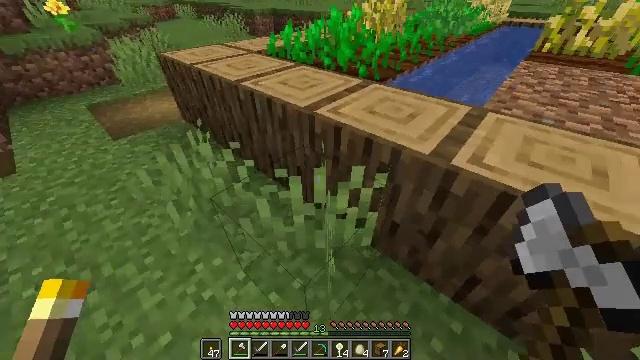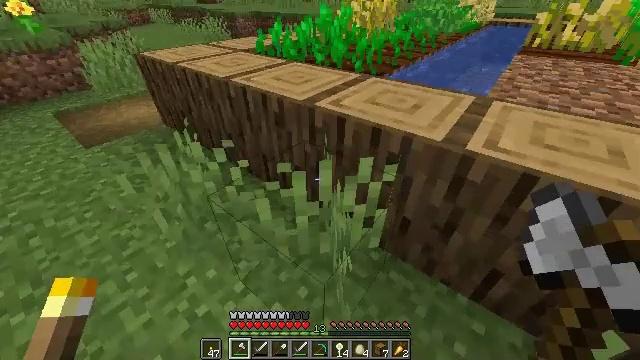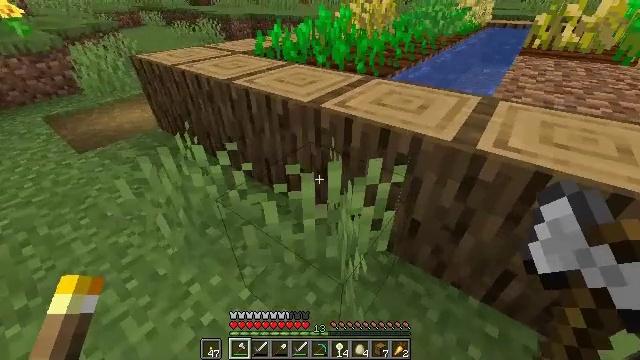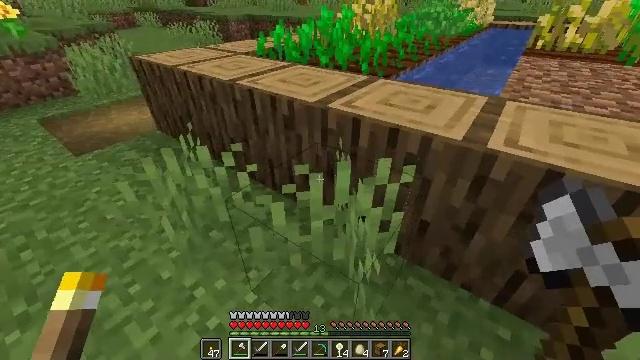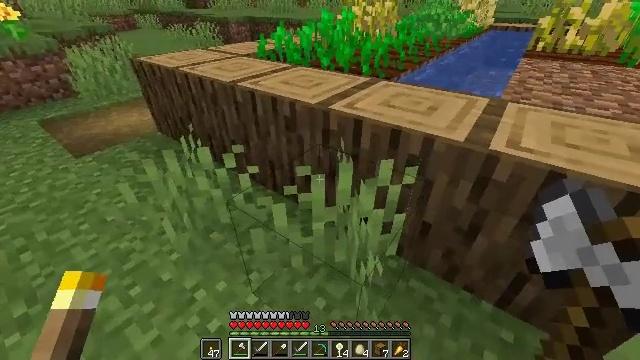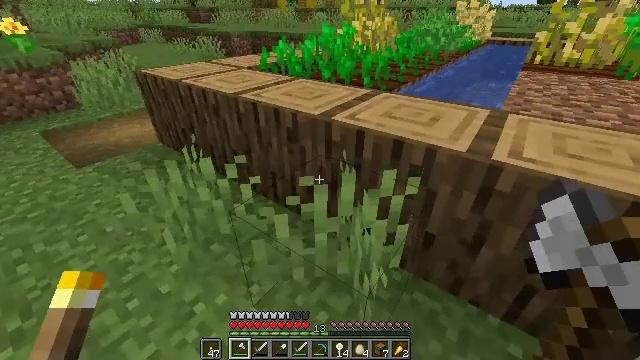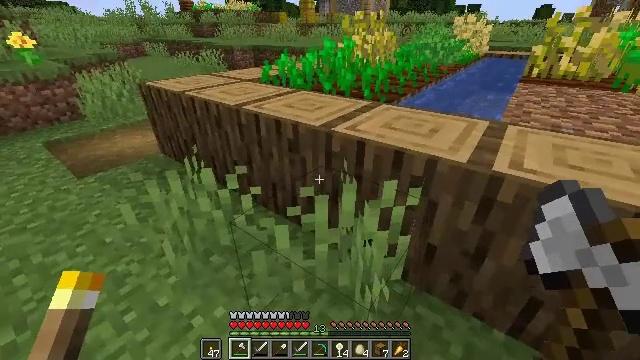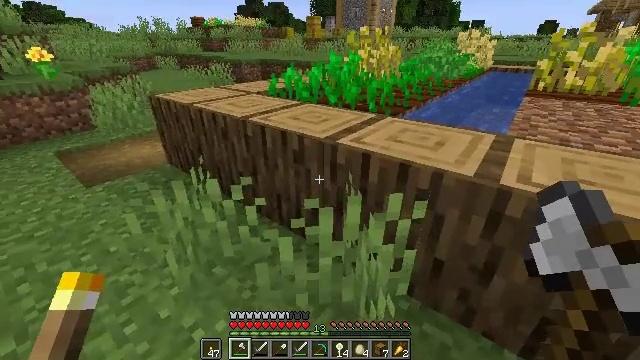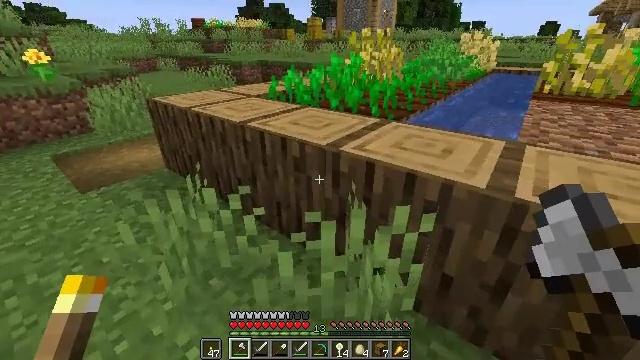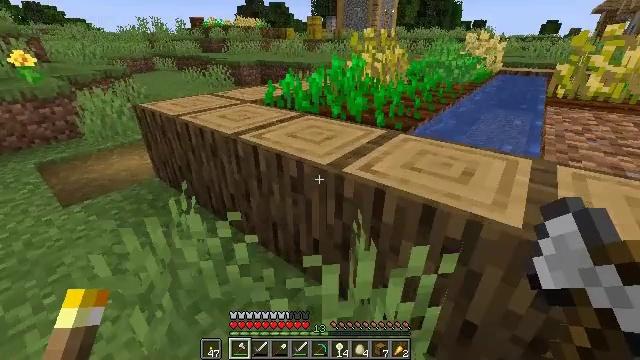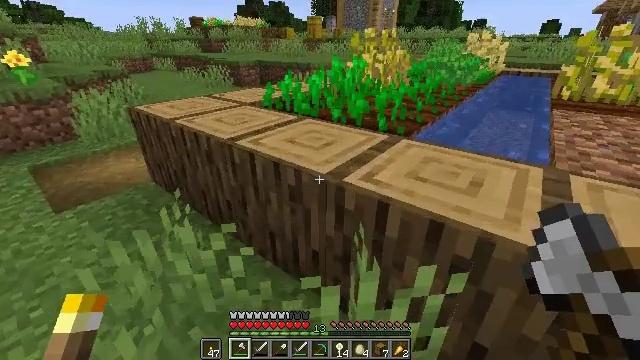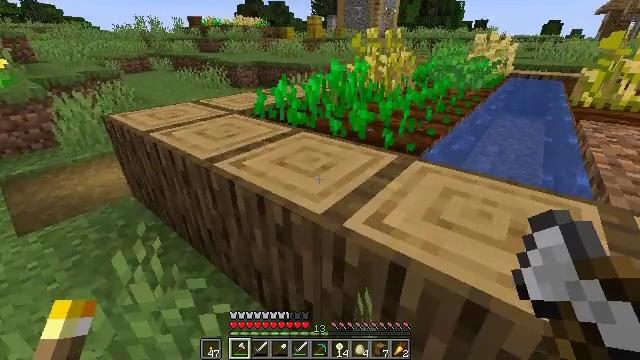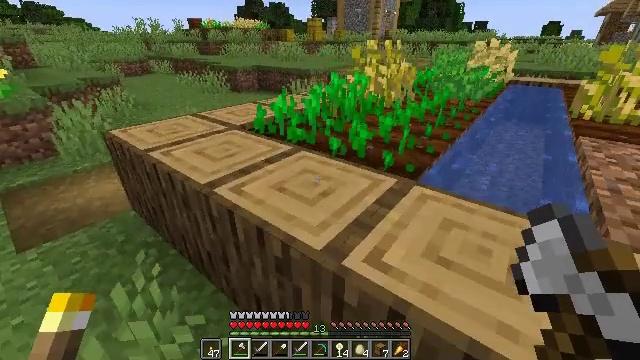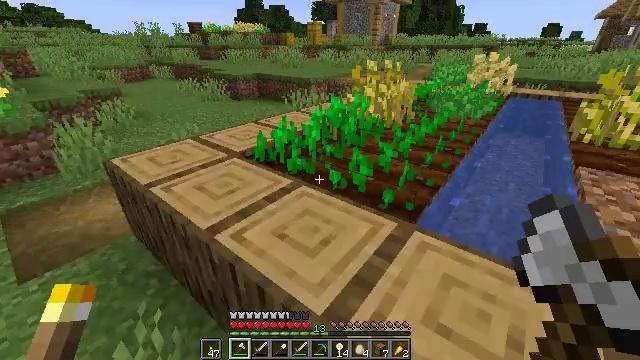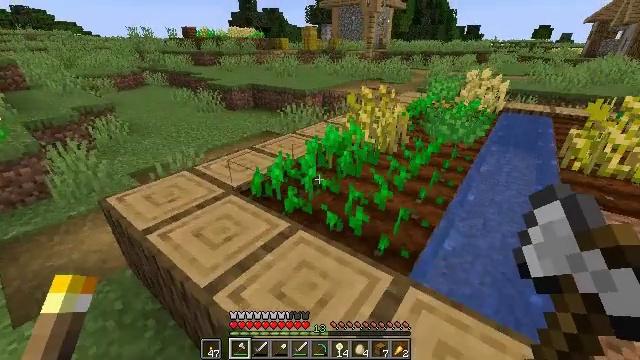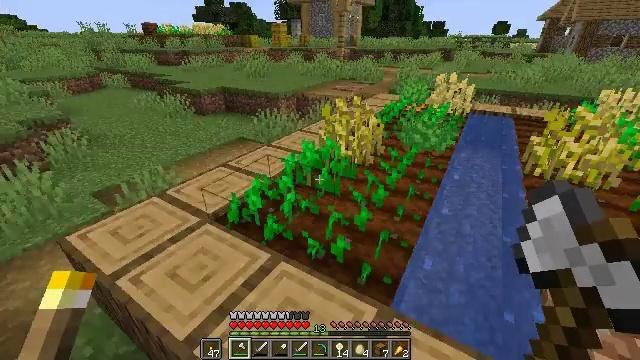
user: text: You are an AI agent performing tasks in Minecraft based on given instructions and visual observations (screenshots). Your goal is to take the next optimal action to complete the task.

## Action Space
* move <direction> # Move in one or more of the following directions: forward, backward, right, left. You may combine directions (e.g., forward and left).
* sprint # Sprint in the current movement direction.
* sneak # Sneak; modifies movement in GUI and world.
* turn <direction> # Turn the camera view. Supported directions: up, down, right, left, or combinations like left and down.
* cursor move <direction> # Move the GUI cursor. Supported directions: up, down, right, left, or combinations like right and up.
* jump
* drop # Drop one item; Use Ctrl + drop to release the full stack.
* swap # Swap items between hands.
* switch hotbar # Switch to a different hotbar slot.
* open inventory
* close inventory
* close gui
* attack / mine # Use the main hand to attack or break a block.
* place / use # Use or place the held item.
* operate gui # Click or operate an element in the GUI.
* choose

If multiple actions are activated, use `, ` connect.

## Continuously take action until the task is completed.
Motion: motion action
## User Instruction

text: Retrieve carrots by attacking the plant.
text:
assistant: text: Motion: turn right and up
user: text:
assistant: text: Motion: turn right and up
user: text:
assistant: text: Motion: no_op
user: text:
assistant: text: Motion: no_op
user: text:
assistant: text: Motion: turn up
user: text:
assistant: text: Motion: turn up
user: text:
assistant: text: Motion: move forward, turn left and up
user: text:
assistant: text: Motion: move forward
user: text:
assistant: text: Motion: move forward
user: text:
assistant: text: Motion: move forward
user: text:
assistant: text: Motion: move forward
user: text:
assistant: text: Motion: move forward, jump
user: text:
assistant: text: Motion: move forward, jump
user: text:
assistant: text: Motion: move forward, turn right, jump
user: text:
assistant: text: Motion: move forward, turn right and down, jump
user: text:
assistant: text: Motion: move forward, turn right and down, jump
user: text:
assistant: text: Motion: move forward, turn right and down
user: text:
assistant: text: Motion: move forward, turn right and down
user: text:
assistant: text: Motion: move forward, turn right
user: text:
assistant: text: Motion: move forward, turn right
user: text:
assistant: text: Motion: move forward
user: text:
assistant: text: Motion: move forward
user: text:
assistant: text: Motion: no_op
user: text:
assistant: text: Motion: no_op
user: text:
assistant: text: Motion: no_op
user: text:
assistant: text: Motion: turn right
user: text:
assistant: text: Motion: no_op
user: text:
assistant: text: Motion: move forward, turn right
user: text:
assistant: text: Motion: move forward, turn right
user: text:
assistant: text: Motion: move forward, turn right